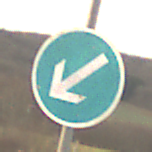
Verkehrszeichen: VorgeschriebeneVorbeifahrtLinks
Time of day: SunriseSunset
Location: Outdoor (Nature)
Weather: PartlyCloudy
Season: NotSpecified
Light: Natural